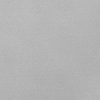
Atmospheric dust classification: dusty